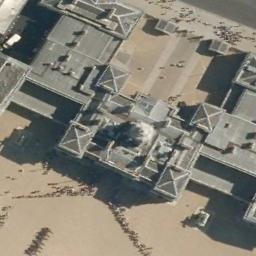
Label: church